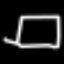
Label: square